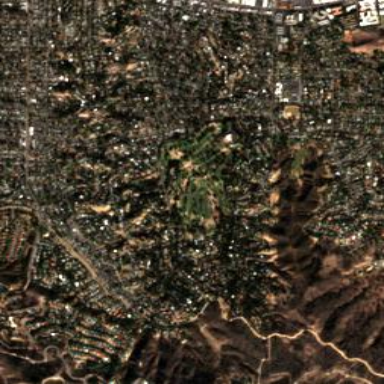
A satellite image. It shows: Golf course surrounded by greenery.